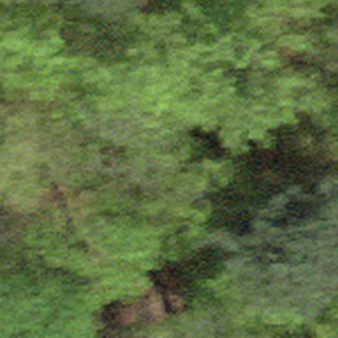
Label: other